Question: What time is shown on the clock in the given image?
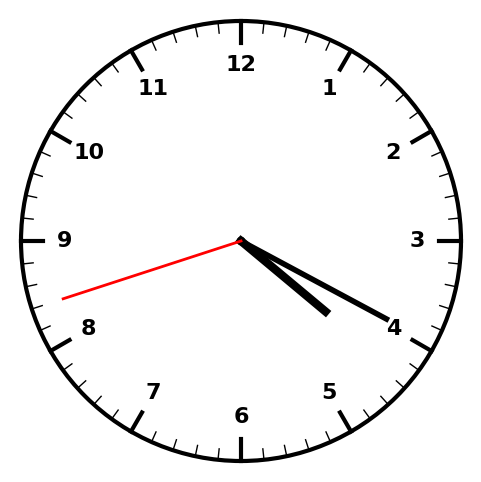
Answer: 04:19:42